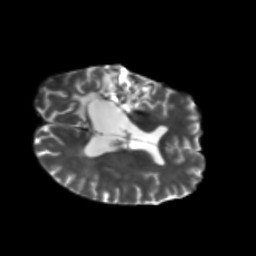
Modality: T2w
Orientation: axial
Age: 49
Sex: male
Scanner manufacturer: siemens
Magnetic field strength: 3 T
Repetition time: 5.25 s
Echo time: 0.08 s